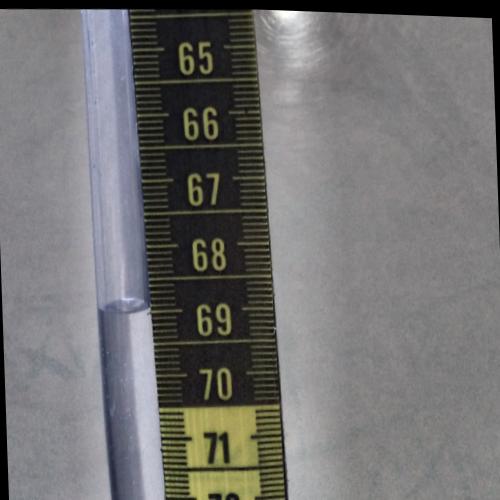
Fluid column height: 69.0 cm